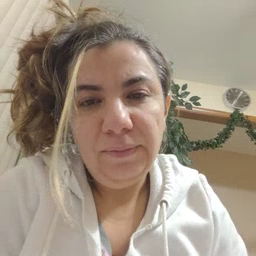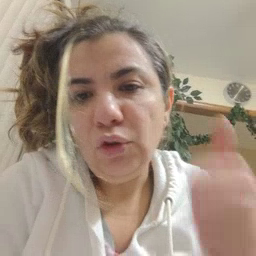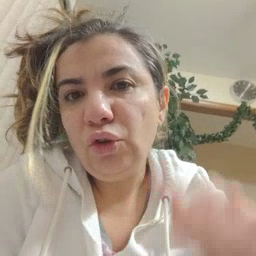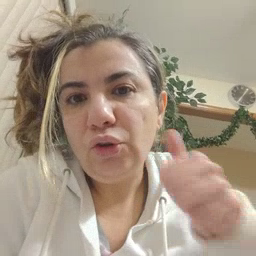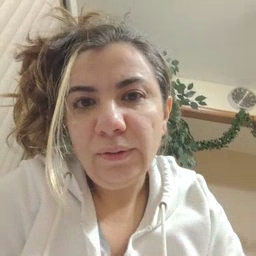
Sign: girl